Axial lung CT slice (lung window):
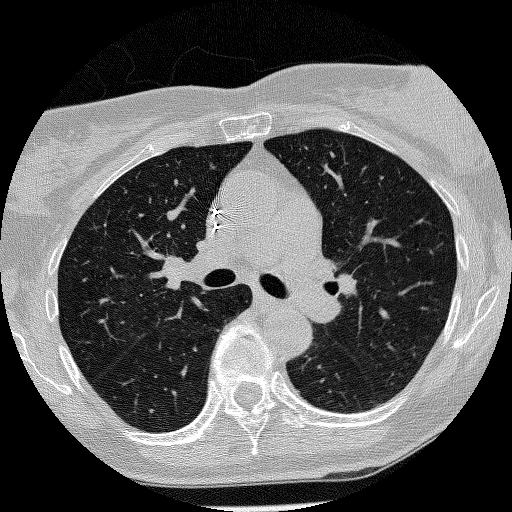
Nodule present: no